Question: I want to jump from a dialog node to a node the ID of which is stored in a context variable.
I'm trying to solve a problem that has to do with a digression and which has been described here:
<URL>
Especially this chart visualizes the problem:

In my opinion, A.H. posed a very reasonable and relevant question that has got no viable answer.
As far as I can see the problem can not be solved by digression settings. Either the root level node (triggered by matching the intent # Want_to_speak_to_someone) is set to 'return after digression' or it is not.
If the digression setting of this digression node is set to 'return' it will always return - no matter what happens further down in the dialog flow of this digression. Even if the user confirms that he wants to speak to a person (i.e. he does not want to return) the dialog will return to the node where the digression started.
This even happens when I jump from the yes-node (user confirms that he wants to speak to a person) out to any other node. As soon as the branch (or the branch the user jumped to) ends the dialog returns to the node where digression started.
If the digression setting of this digression node is set to 'does not return' however, a return is not possible - even if the user decides against speaking to a person and opts for returning to where he was.
What A.H. and I want is that the user can digress from a dialog flow and can still decide whether he wants to return or not. I think this is a pretty natural and important feature of a dialog. People like to reverse their decision or maybe they even digressed unintentionally from the given dialog flow.
Akaykay proposed to have two different nodes - a 'yes-node' which allows returning and a 'no-node' that does not allow returning. But this doesn't work, because before that I must have another node that asks the user for confirmation - and this 'confirmation-node' has to be set either to 'return' or 'does not return' (yielding the problems described above).
For this reason, I tried to figure out a workaround: I store the dialog node ID from which the dialog digresses in a context variable.
It is a context variable
'''
"context": {
"last_node": "<? output.nodes_visited [0]?>",
...
},
'''
which gets updated in every node of a dialog flow which allows digression.
In the example I could then jump back to the $last_node if the user wants to return and I could jump to another (fixed) node if the user wants to speak to a person - digressions settings of the 'digression node' would not interfere and could be set to 'does not return'.
Then I tried to edit the respective node (from which to return to the $last_node) in the json file of my skill:
'''
"next_step": {
"behavior": "jump_to",
"selector": "user_input",
"dialog_node": "$last_node"
},
'''
But when I reimport the skill-json-file again I get this error message:
<URL>
I would be fine with either solution - one that uses digression settings or one that allows setting the 'jump to' target node dynamically. I deeply appriciate any help - thanks!
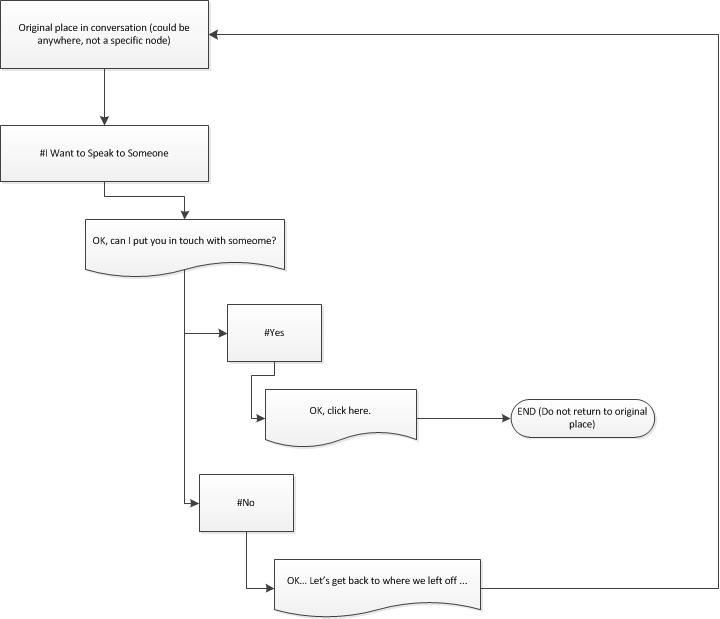
Answer: If you want to prevent Watson Assistent from returning from digression just call '<? clearDialogStack() ?>' function in the node where you don't want Watson Assistant to return from digression and that's it.
In your chart you would write '"Ok, click here. <?clearDialogStack()?>"' in the output text of the node "Ok, click here." and that should do the trick.
Here it is in the doc in this section: <URL>
Also note that currently it is not possible to create dynamic gotos with Watson Assistant. Only thing you can do is to create a dialog node with all the needed gotos conditioned by something underneath it and then you would goto this node. It is hard to create this manually but it can be generated automatically. For more magic with 'WA' check out this project:
<URL>
It is possible to develop chatbots with 'WA' completely without 'UI'.